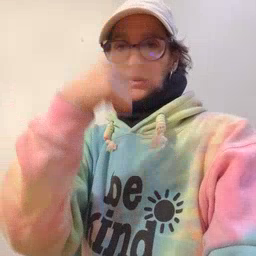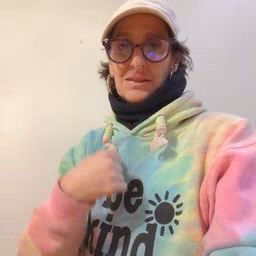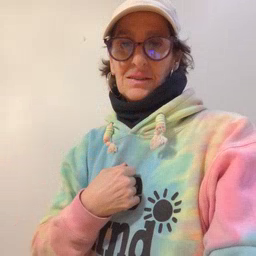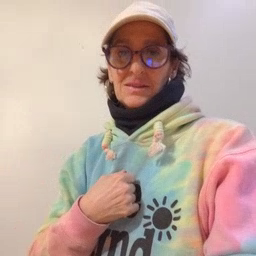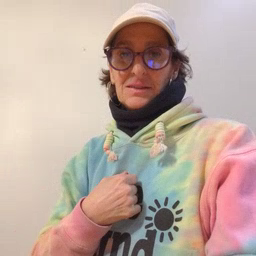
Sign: face